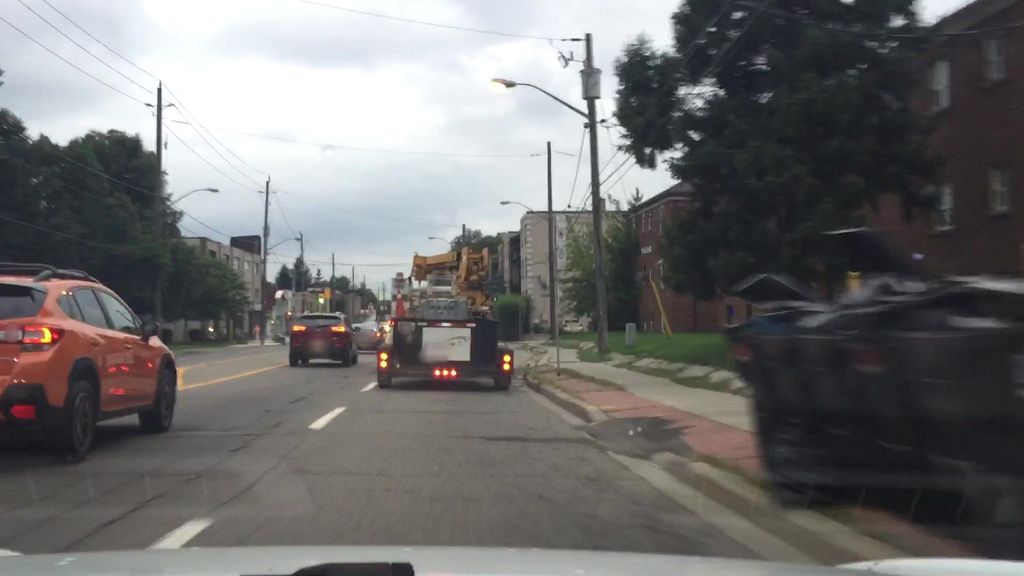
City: toronto